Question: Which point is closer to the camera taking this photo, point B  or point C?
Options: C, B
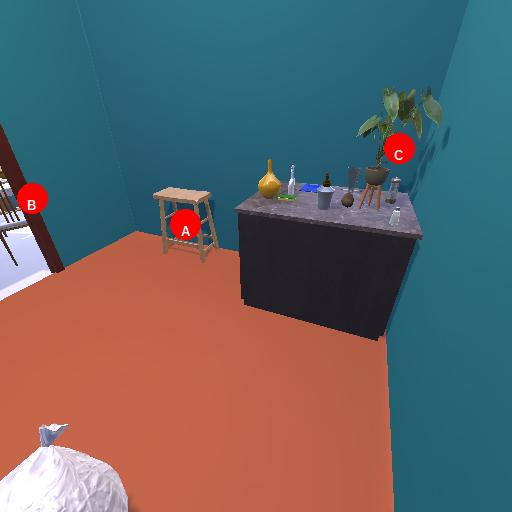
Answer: C